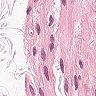
Metastatic tissue present: no